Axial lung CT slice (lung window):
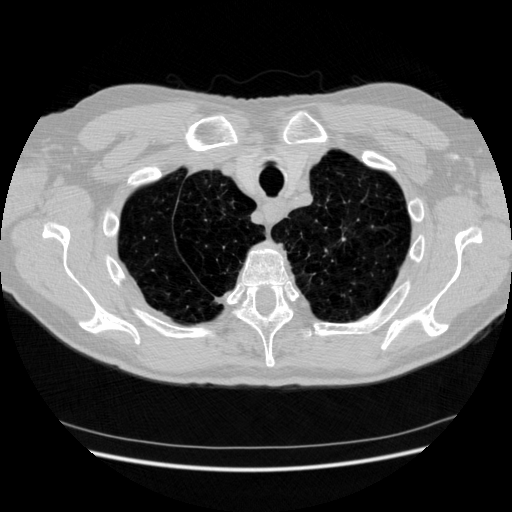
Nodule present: no